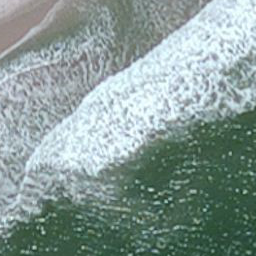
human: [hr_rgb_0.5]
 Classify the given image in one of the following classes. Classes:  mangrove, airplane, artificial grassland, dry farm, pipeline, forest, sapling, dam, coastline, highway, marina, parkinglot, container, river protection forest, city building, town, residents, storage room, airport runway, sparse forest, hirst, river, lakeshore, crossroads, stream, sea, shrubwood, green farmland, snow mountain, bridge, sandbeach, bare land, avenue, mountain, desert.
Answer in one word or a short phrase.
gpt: coastline